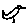
Label: bird